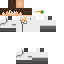
A male human skin with medium skin, wearing brown long hair dressed in a blue hoodie and black pants, featuring a closed mouth.